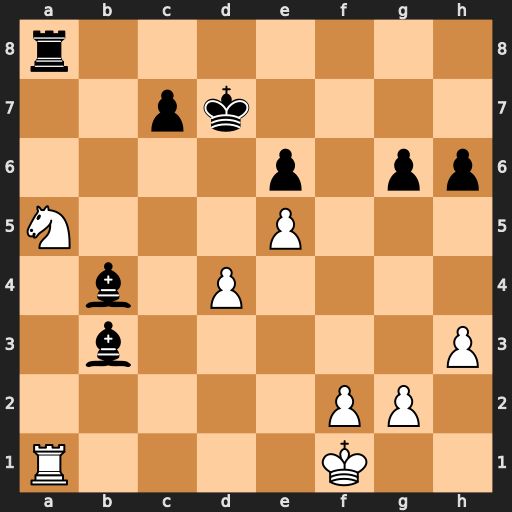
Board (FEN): r7/2pk4/4p1pp/N3P3/1b1P4/1b5P/5PP1/R4K2
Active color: w
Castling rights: -
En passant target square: -
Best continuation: Nxb3 Rxa1+ Nxa1